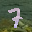
Label: 7